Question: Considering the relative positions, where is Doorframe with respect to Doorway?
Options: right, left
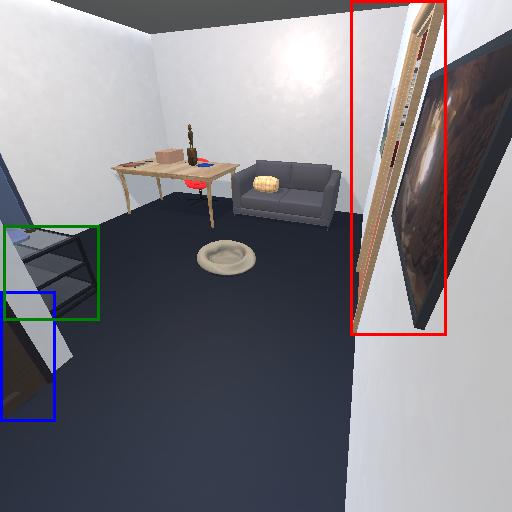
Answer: right